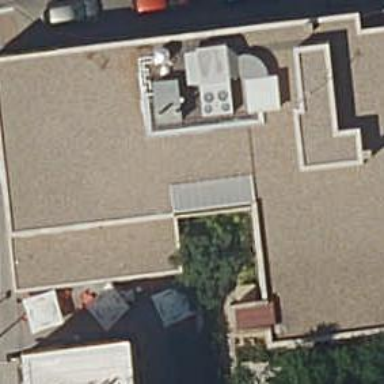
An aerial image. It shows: Building.